Question:
:Main Content and Footer does not grow at 100% width.
'''
div.header{width:100%; height:50px;};
div.headercontent{width:980px; margin:0 auto;};
div.maincontent{width:100%;};
div.footer{width:100%; height:50px;}
'''
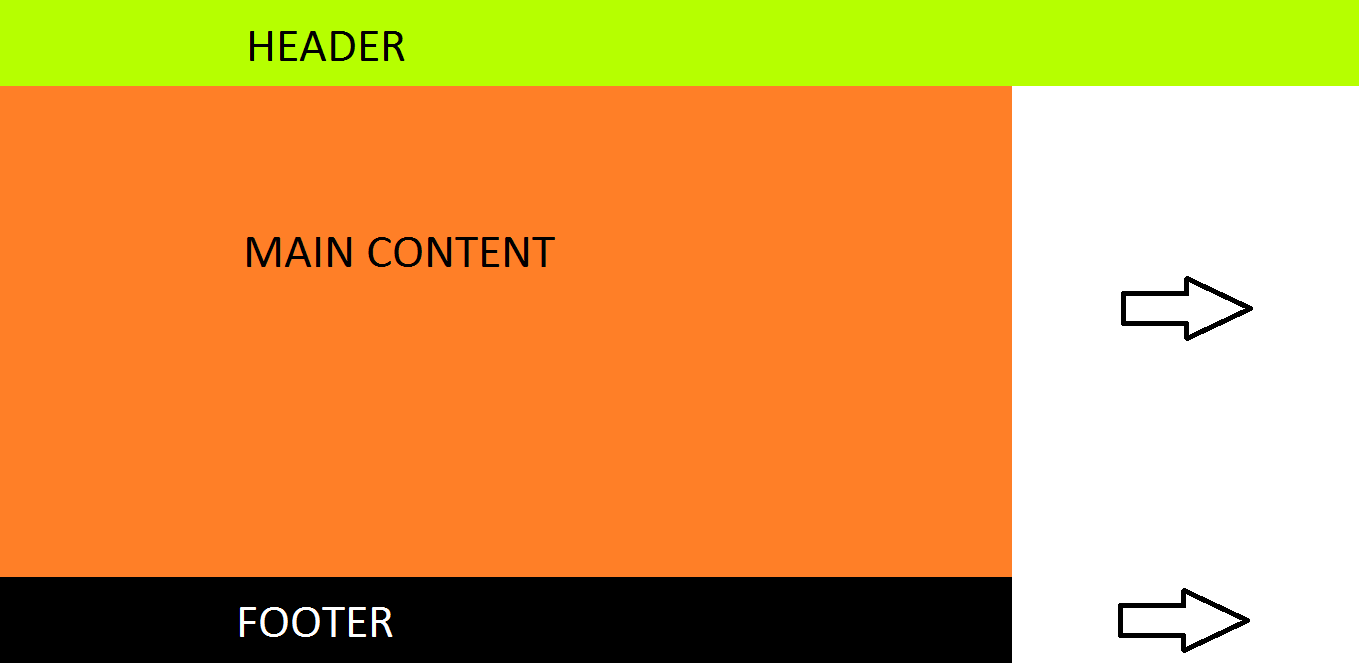
Answer: This works fine for me:
<URL>
You might want to remove the semicolon after each CSS declaration:
'''
body {
margin: 0;
}
div.header {
height: 50px;
background: #b6ff00;
}
div.headercontent {
width: 980px;
margin: 0 auto;
}
div.maincontent {
background: #ff7f27;
}
div.footer {
height: 50px;
background: #000;
color: #fff;
}
'''
And the HTML I assume you are using (as you haven't provided any):
'''
<div class="header">
<div class="headercontent">
Header
</div>
</div>
<div class="maincontent">
Main Content
</div>
<div class="footer">
Footer
</div>
'''